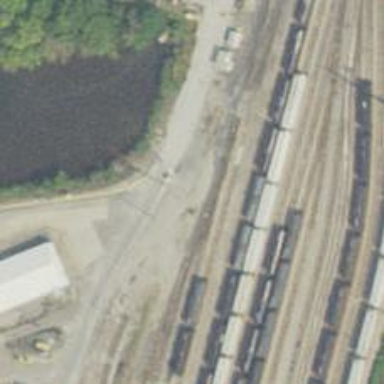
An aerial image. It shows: Railway spur service.